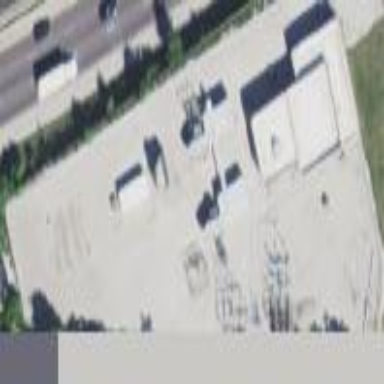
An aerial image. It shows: Outdoor distribution power substation.